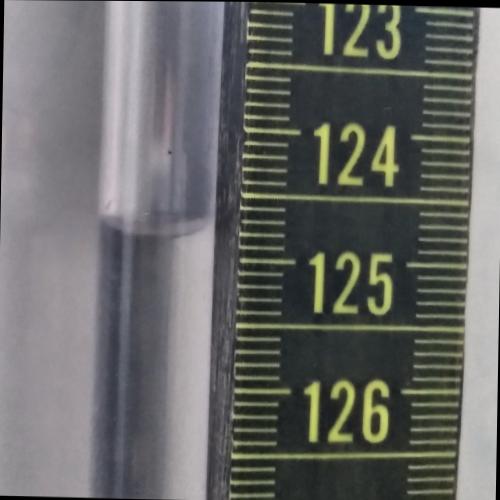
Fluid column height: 124.8 cm